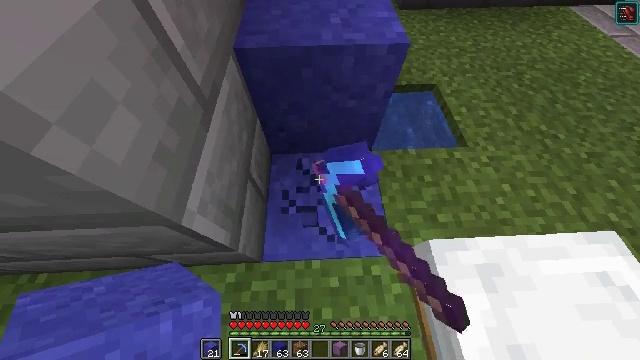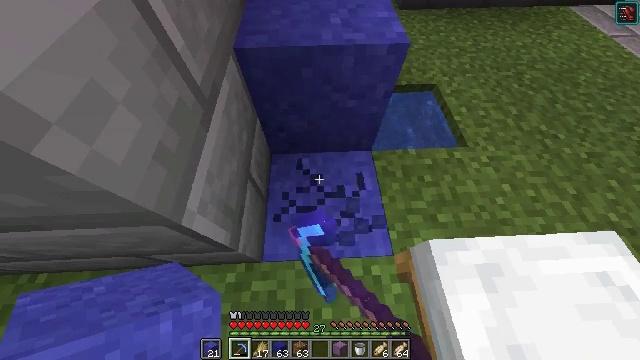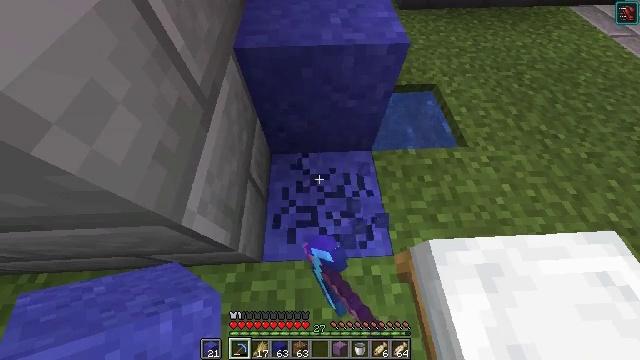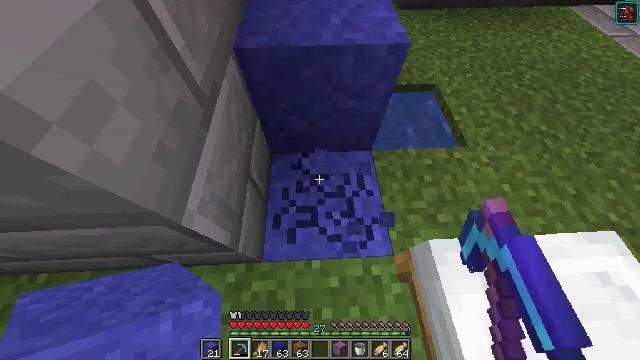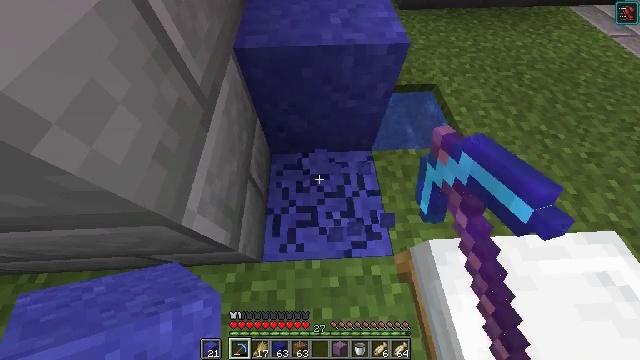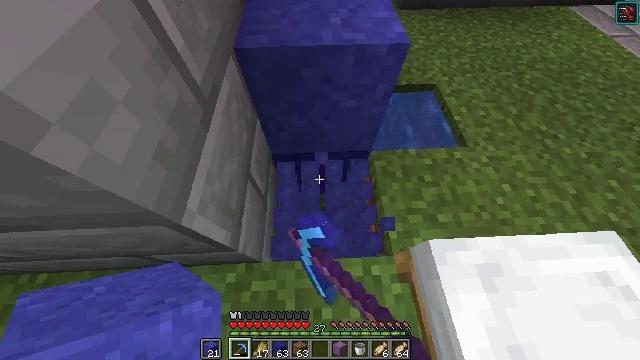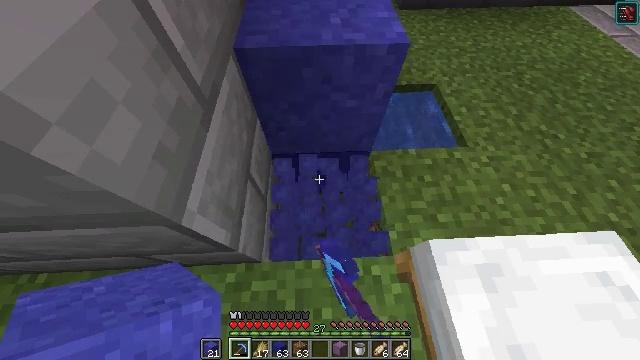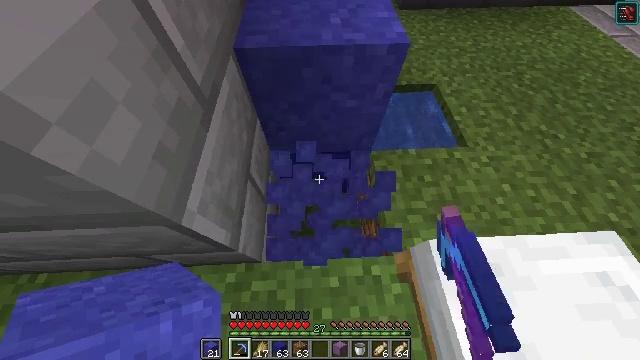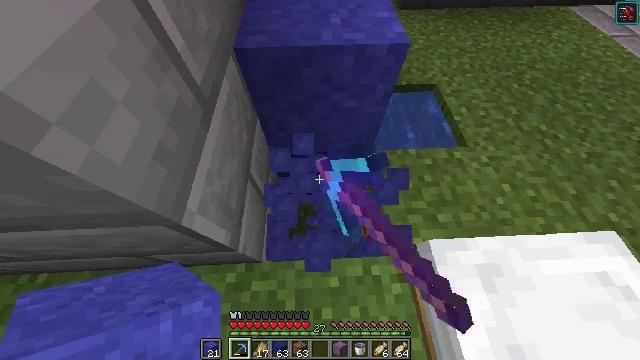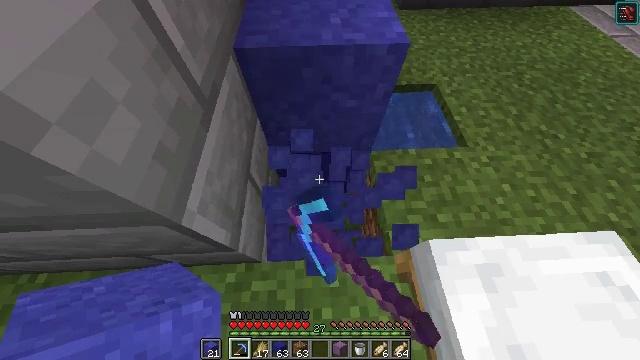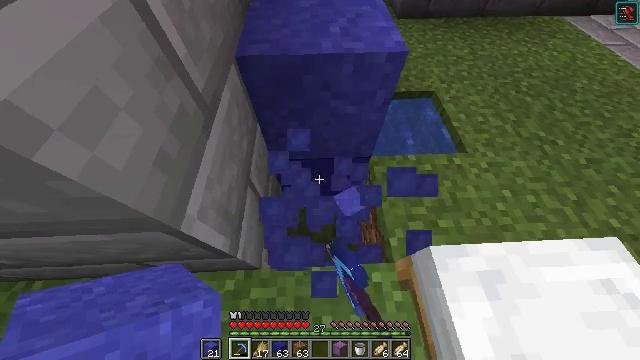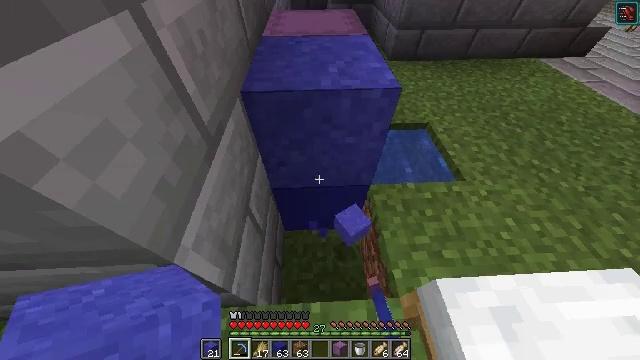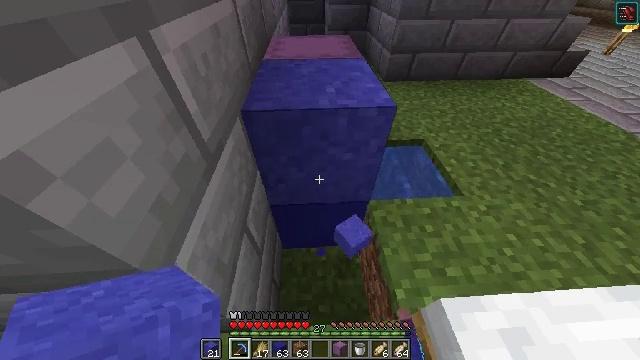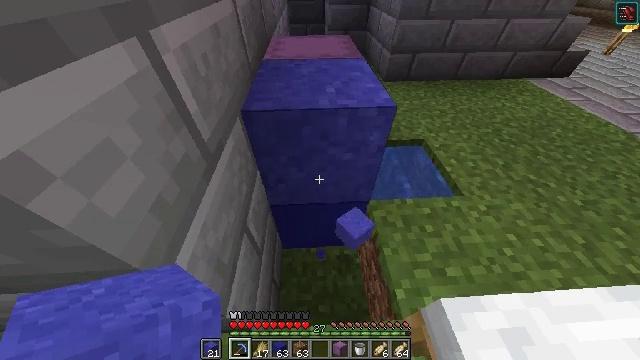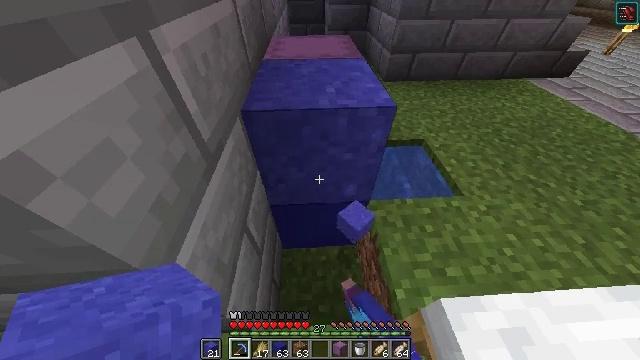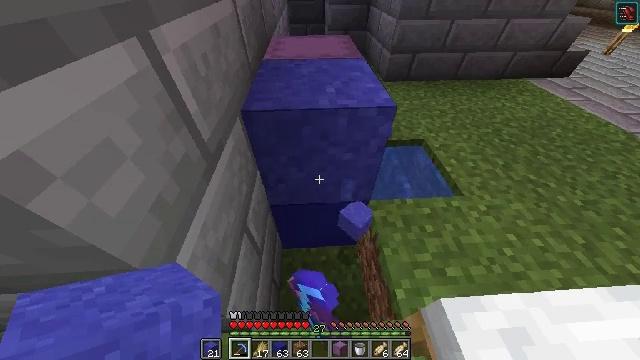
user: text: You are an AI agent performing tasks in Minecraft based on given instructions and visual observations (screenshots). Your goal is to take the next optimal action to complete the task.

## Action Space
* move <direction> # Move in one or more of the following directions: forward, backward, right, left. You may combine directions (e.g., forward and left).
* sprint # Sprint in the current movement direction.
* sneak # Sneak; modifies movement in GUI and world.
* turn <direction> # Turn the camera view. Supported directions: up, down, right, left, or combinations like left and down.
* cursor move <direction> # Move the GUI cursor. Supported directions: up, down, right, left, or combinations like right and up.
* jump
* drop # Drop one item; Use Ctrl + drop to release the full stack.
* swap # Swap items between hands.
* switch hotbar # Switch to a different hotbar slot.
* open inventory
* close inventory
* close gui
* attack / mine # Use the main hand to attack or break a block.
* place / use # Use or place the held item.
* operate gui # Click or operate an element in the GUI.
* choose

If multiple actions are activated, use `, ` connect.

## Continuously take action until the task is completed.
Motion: motion action
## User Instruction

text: Break the blue concrete powder.
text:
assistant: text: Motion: attack / mine
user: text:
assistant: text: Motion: attack / mine
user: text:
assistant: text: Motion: attack / mine
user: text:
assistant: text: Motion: attack / mine
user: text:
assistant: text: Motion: attack / mine
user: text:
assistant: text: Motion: attack / mine
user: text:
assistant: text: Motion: attack / mine
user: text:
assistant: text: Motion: attack / mine
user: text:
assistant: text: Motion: no_op
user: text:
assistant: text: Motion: turn up
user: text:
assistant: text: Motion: turn up
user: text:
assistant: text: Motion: turn up
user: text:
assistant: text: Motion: attack / mine
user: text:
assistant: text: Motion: attack / mine
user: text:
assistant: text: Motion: attack / mine
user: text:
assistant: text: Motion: attack / mine
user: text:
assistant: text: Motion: attack / mine
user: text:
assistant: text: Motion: attack / mine
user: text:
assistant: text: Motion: attack / mine
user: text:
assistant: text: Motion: attack / mine
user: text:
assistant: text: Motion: attack / mine
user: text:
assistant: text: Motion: attack / mine
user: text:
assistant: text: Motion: attack / mine
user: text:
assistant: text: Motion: attack / mine
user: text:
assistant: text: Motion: attack / mine
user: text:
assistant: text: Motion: attack / mine
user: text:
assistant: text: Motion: attack / mine
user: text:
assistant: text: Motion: attack / mine
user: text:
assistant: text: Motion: attack / mine
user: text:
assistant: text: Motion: attack / mine